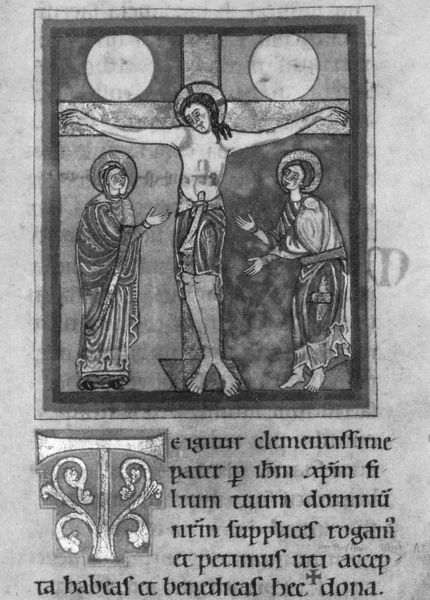
Titel: Sakramentar
Standort: Herkunftsort: Autun (EU - F)
Institution: Autun, Bibliothèque municipale
Schlagwörter: blätter, mann, nackt, menschen, frau, grau, schwarz, szene, zeichen, gürtel, tuch, ornament, arme, bibel, falten, johannes, knoten, trauer, hände, sonne, gewand, haare, gewänder, kreis, füße, schrift, balken, halbnackt, nägel, mond, lendentuch, buch, kreuz, barfuß, druck, seite, schwarzweiß, text, buchstabe, buchstaben, kreise, initiale, buchseite, heiligenschein, christus, jesus, kreuzigung, heilige, maria, miniatur, latein, kreuznimbus, glorie, buchmalerei, majuskel, codex, t, intiale